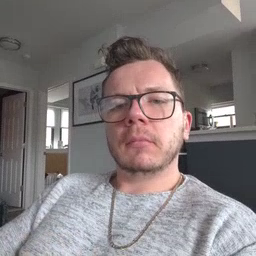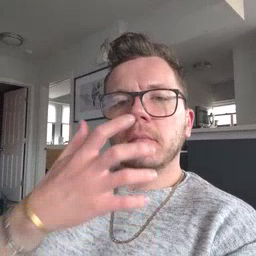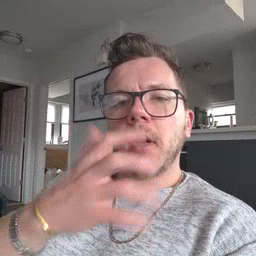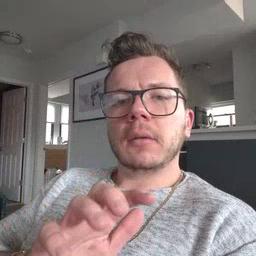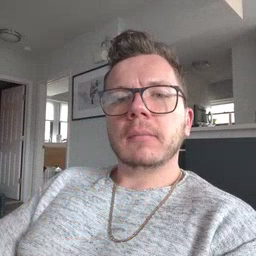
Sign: hot